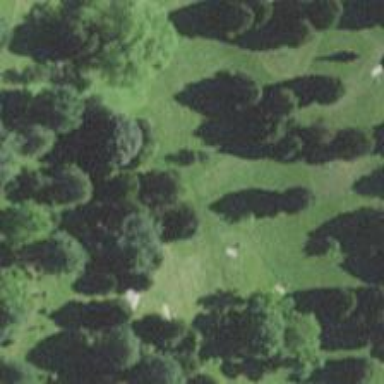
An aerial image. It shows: Disc golf pitch on leisure land.